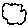
Label: cloud